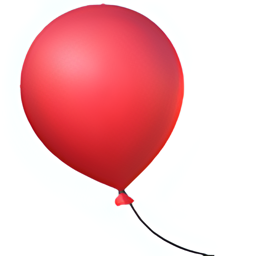
Name: balloon
Emoji: 🎈
Group: Activities
Sub-group: event